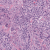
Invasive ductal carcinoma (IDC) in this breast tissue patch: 1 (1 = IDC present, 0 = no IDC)